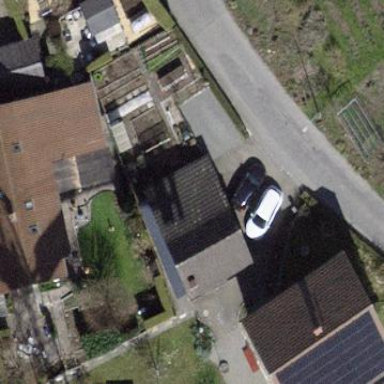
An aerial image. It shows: Garage building.